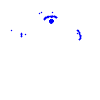
Particle: electron